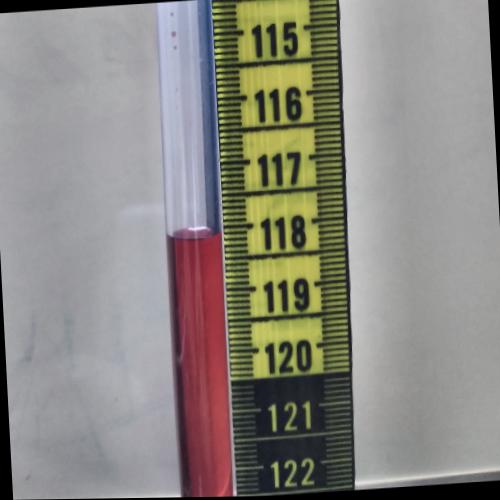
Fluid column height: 118.1 cm